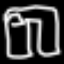
Label: pants